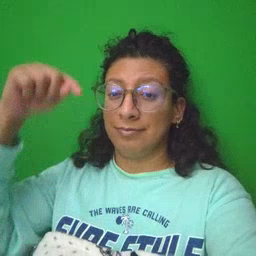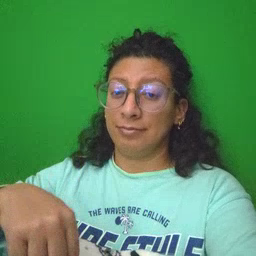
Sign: down